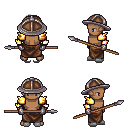
a pixel art fantasy rpg character, male body template, human, dark skin, gold arm armor, robe skirt, gray long mohawk hairstyle, chain helm, metal gloves, white slippers, spear, four views (front, back, left, right), 2x2 character sprite sheet, small pixel art, hard edges, no anti-aliasing